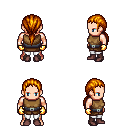
a pixel art fantasy rpg character, male body template, human, light skin, leather chest armor, white pants, dark blonde ponytail hairstyle, gold gloves, maroon shoes, four views (front, back, left, right), 2x2 character sprite sheet, small pixel art, hard edges, no anti-aliasing